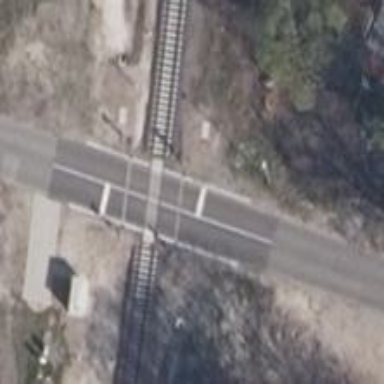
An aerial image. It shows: Railway level crossing.